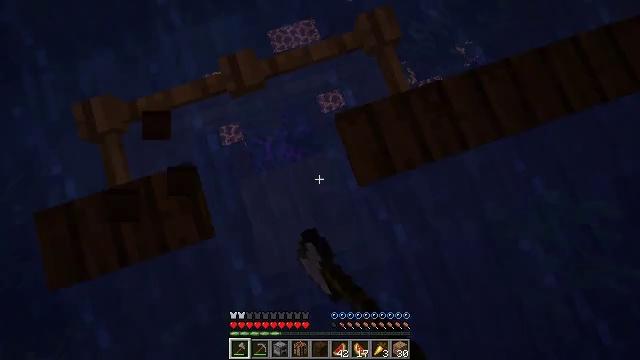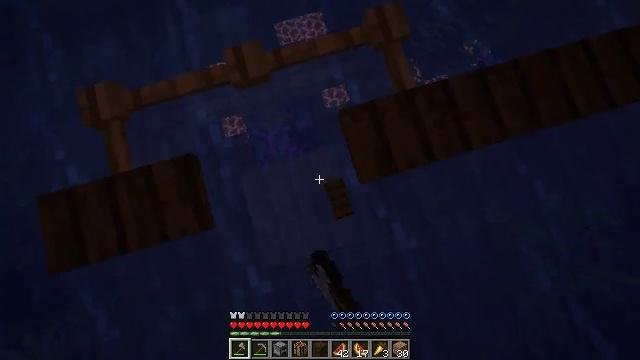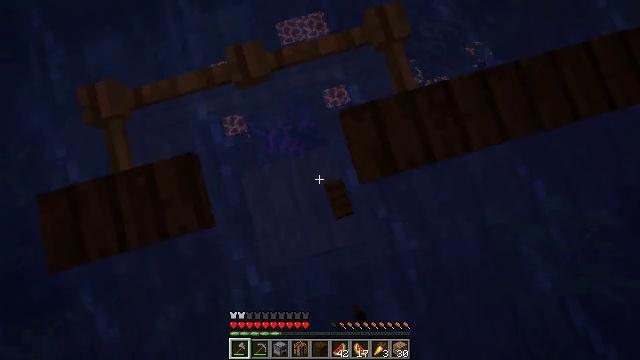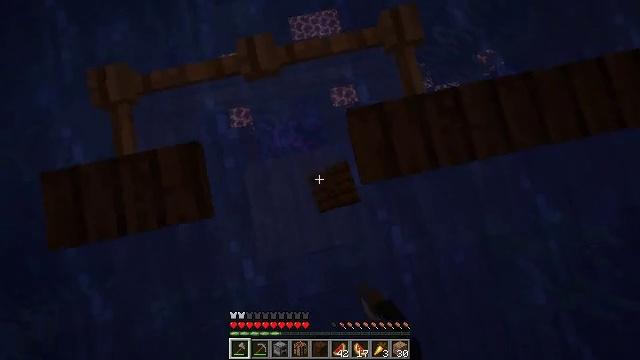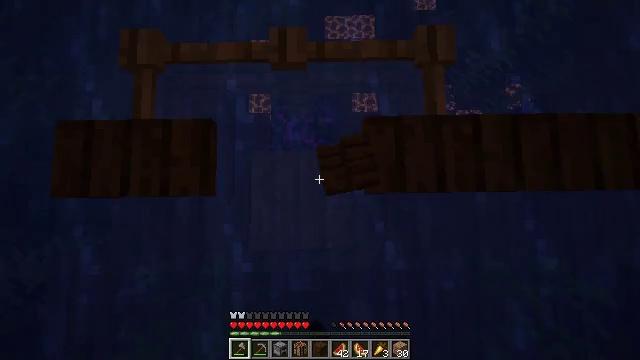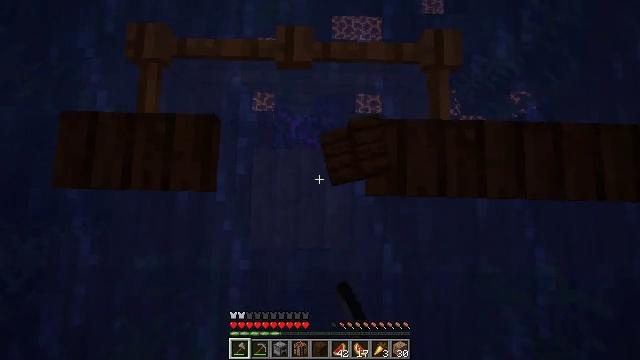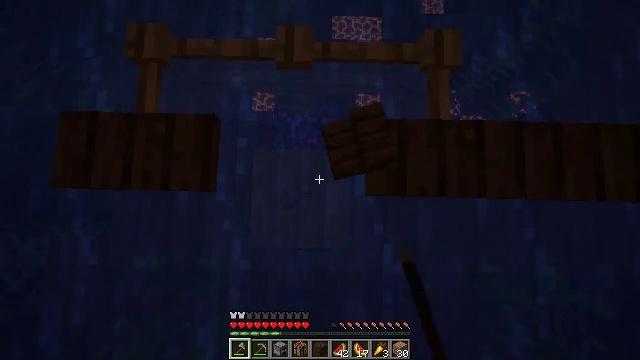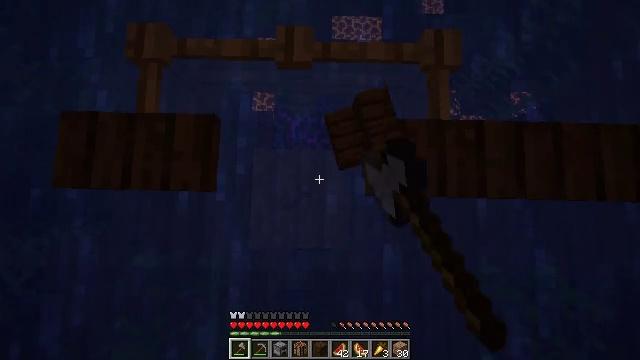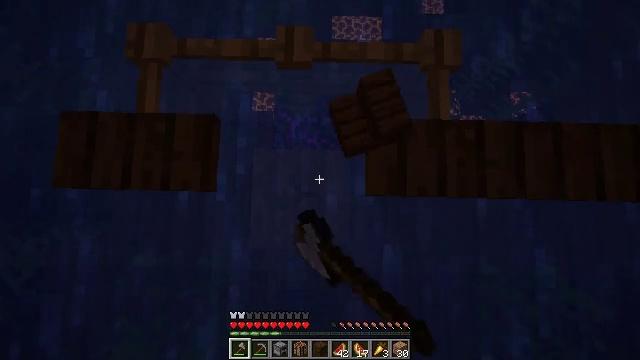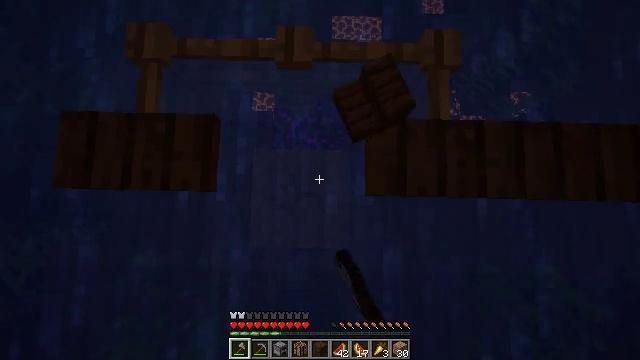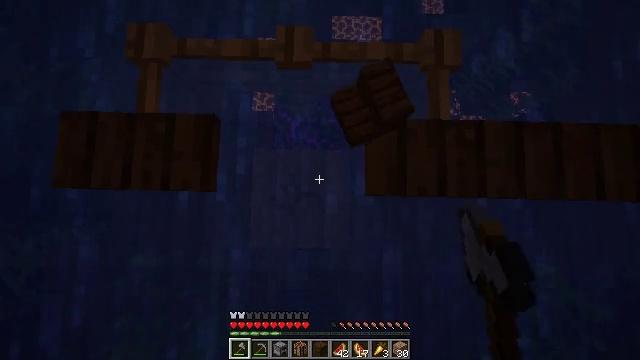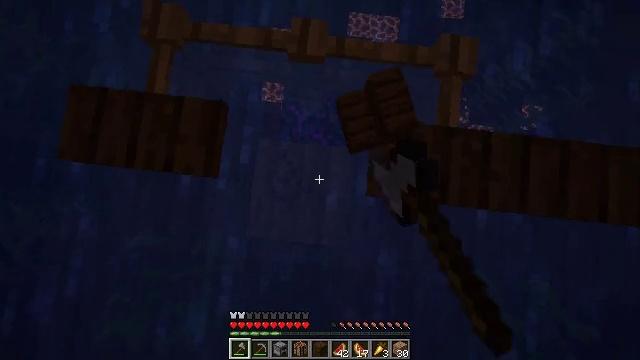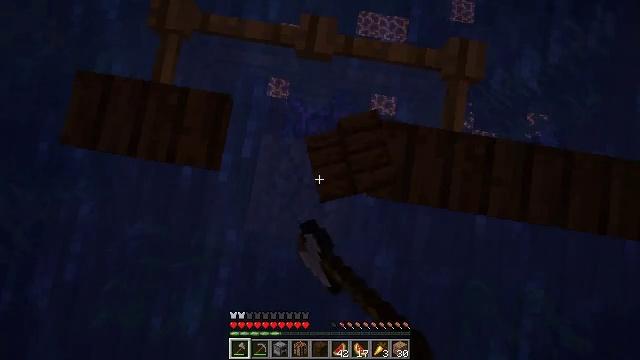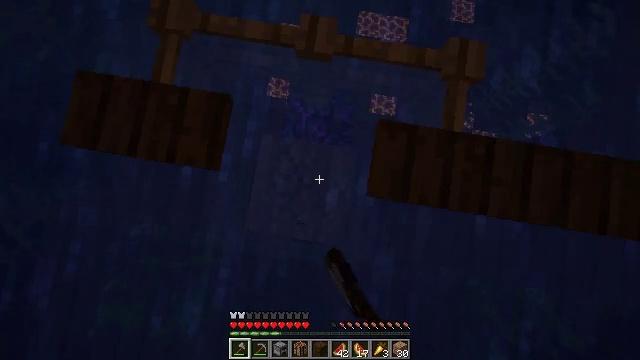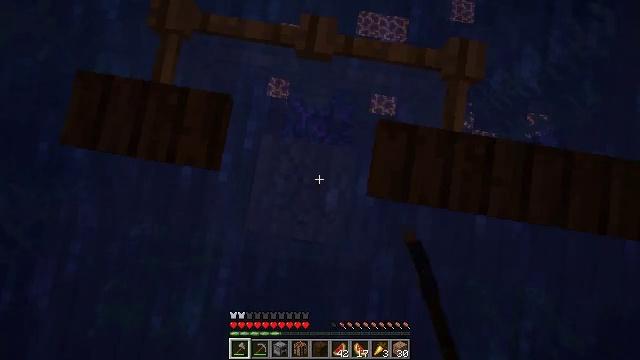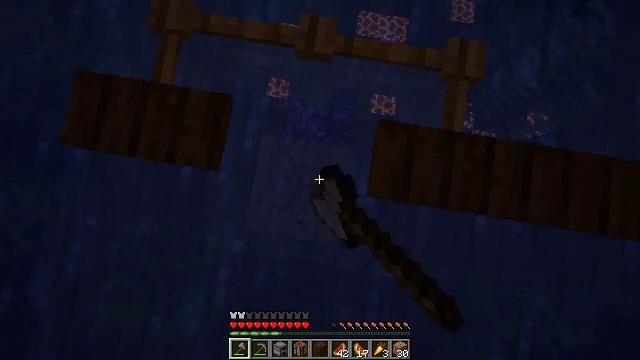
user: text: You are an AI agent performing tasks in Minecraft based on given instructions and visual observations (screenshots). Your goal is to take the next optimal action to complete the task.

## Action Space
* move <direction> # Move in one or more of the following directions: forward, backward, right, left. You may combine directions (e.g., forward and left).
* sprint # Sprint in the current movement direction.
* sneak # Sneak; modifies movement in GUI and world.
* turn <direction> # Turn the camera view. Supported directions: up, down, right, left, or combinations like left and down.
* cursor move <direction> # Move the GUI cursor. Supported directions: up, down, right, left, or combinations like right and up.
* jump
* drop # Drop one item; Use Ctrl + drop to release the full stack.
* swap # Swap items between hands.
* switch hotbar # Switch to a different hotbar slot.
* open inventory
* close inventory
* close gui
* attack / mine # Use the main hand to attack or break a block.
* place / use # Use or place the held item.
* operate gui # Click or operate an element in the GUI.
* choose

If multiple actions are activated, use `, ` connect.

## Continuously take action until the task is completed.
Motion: motion action
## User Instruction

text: Get spruce planks back into your inventory.
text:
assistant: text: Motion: turn left and down, attack / mine
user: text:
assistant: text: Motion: attack / mine
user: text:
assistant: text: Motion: turn left, attack / mine
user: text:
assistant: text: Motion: turn left, attack / mine
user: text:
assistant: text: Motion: turn left, attack / mine
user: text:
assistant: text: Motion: attack / mine
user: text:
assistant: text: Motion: attack / mine
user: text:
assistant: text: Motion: attack / mine
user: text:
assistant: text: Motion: attack / mine
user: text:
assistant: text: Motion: attack / mine
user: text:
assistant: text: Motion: turn left, attack / mine
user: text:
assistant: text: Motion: turn left, attack / mine
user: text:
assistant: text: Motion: attack / mine
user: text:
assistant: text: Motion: attack / mine
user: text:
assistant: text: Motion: attack / mine
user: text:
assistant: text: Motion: attack / mine
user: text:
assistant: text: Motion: turn left, attack / mine
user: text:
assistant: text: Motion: turn left, attack / mine
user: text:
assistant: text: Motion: turn left and down, attack / mine
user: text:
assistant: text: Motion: turn left, attack / mine
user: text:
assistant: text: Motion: turn left, attack / mine
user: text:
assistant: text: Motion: turn left, attack / mine
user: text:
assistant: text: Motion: turn left, attack / mine
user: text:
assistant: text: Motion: attack / mine